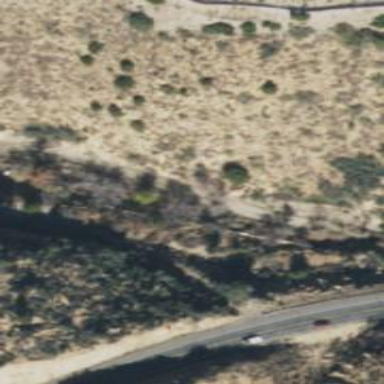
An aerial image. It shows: Track road.